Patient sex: M
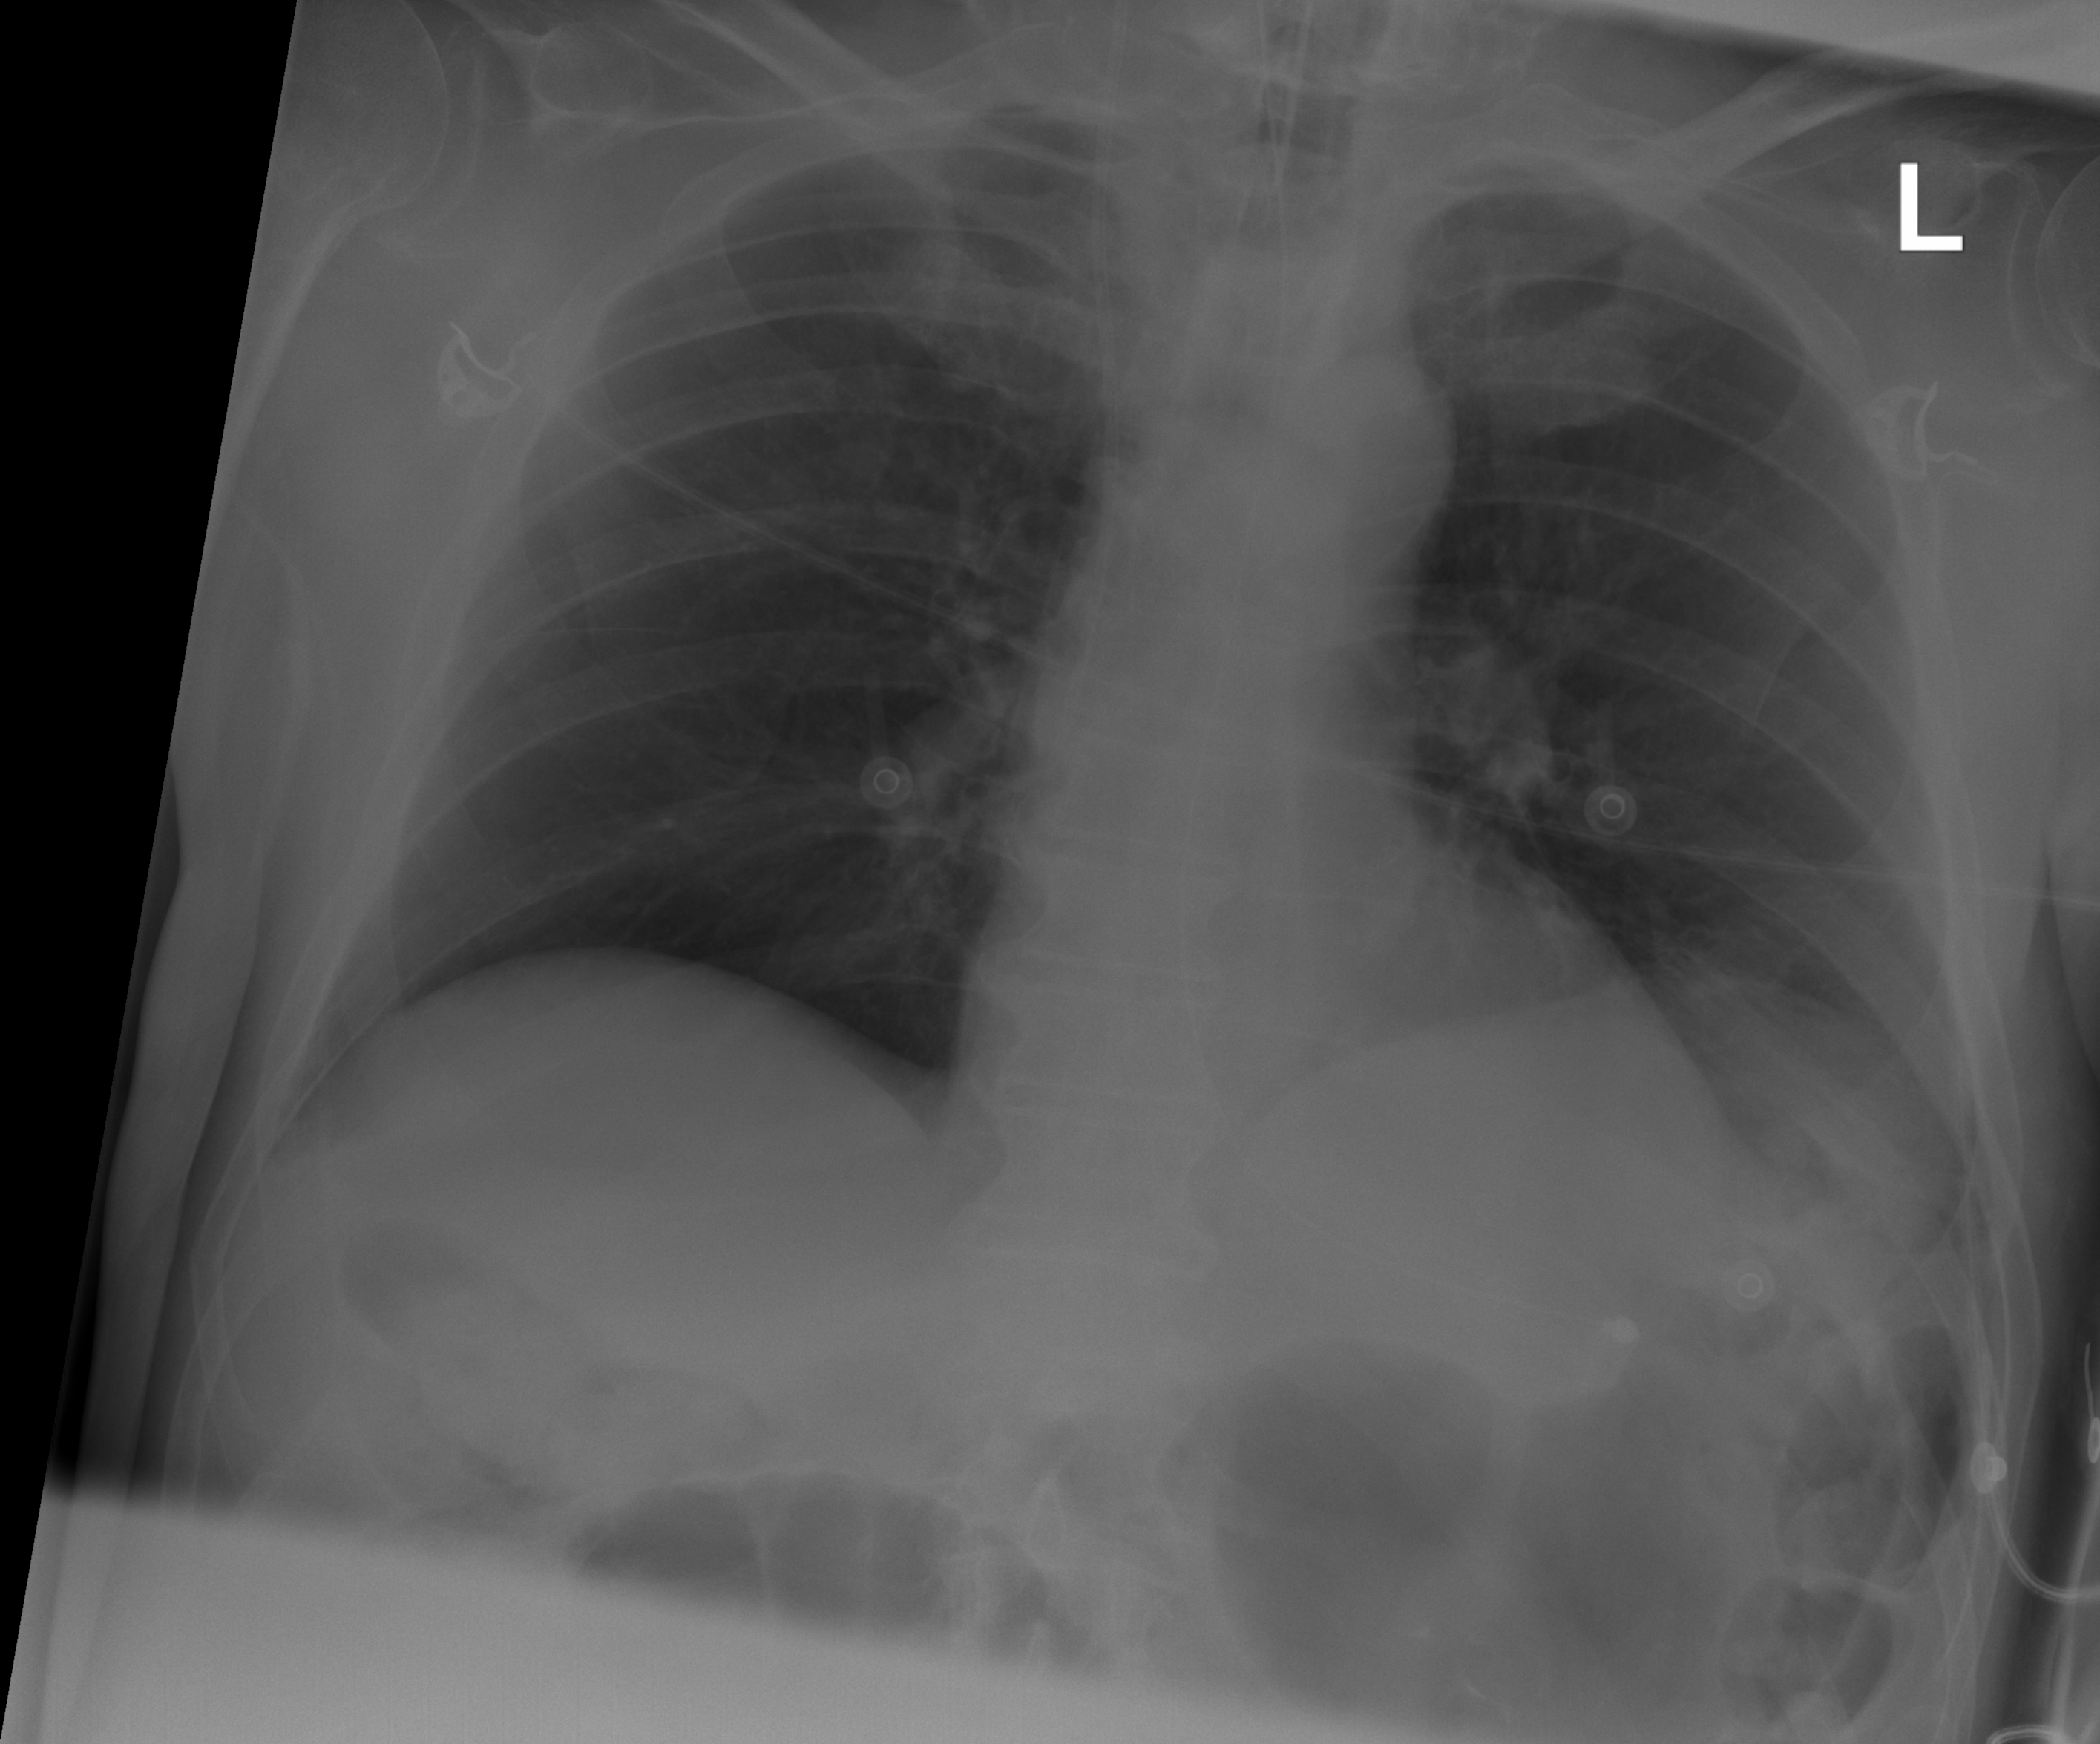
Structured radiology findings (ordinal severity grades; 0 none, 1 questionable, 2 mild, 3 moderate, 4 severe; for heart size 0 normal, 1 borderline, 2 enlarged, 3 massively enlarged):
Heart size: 1
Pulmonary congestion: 0
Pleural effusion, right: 0
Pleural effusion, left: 1
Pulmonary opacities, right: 0
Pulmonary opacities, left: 0
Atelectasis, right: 0
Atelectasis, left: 2